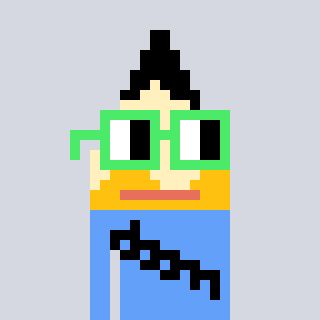
a pixel art character with square light green glasses, a pencil-shaped head and a blue-colored body on a cool background